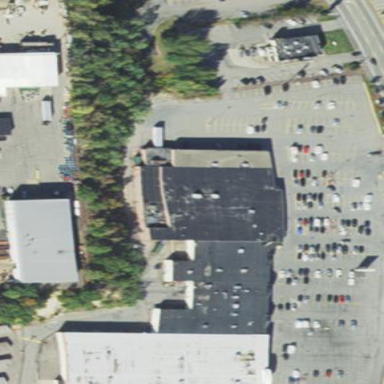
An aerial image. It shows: Building that houses supermarket.